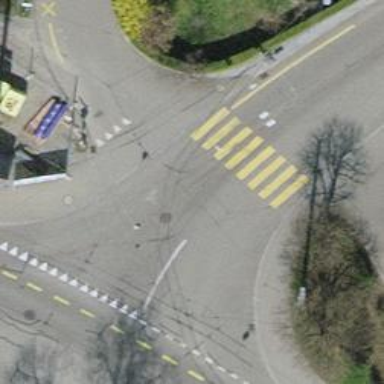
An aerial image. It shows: Marked crossing on the road.